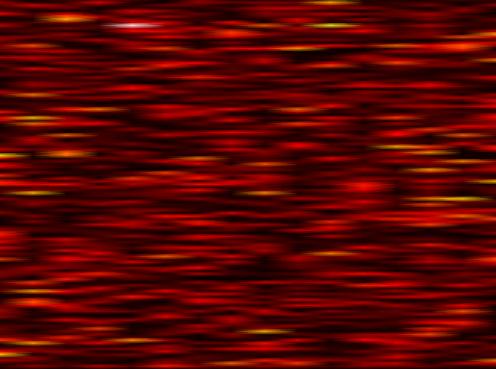
Label: FOFDM